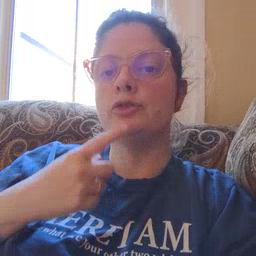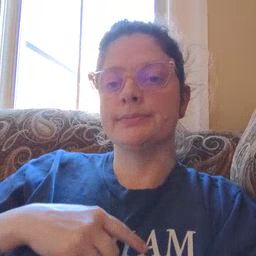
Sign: chin